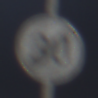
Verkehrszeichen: EndeGeschwindigkeit30
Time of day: Night
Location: Outdoor (Urban)
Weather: PartlyCloudy
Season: NotSpecified
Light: Artificial